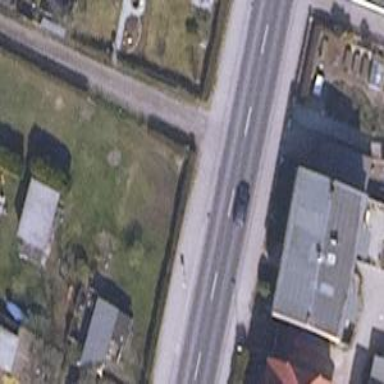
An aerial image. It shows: Secondary road with asphalt surface. There are sidewalks on both sides and cycle track.